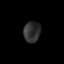
Tissue: skin
Cell type: Myeloid cells
Senescence score: 0.7648
Nuclear area (px): 344
Mean DAPI intensity: 47.945